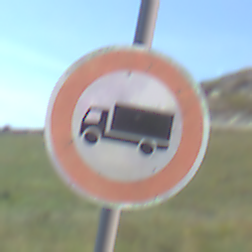
Verkehrszeichen: VerbotFuerKraftfahrzeugeUeberDreiKommaFuenfTonnen
Umgebung: Outdoor, Nature
Tageszeit: Night
Wetter: PartlyCloudy
Licht: Natural
Jahreszeit: NotSpecified
Kontrast: HighContrast